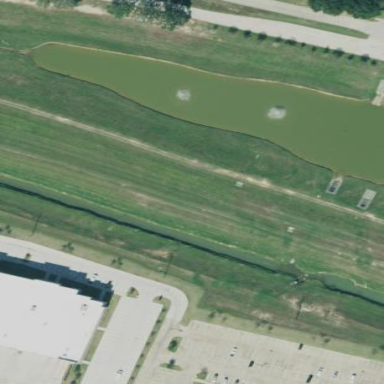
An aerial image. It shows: Retention basin used for land drainage purposes.